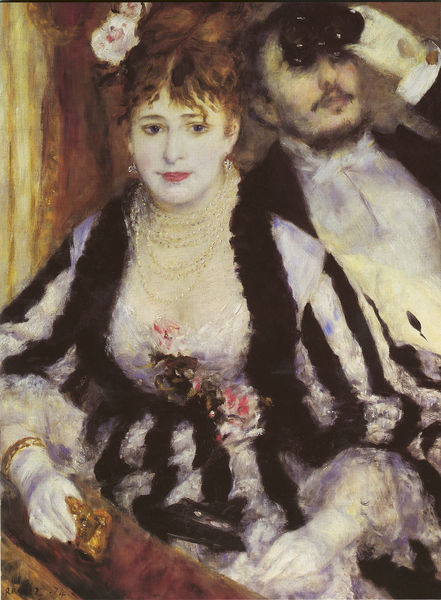
Titel: La loge
Künstler: Pierre Auguste Renoir
Standort: London
Institution: Courtauld Institute Gallery
Schlagwörter: blau, gemälde, hand, mann, weiß, gelb, impressionismus, menschen, mädchen, sitzen, auguste renoir, ausschnitt, blume, blumen, braun, frankreich, frau, frisur, glas, haar, handschuh, handschuhe, kleid, kleider, mund, ohrring, paris, pastell, renoir, schmuck, schwarz, tisch, blick, blüte, blüten, rose, rot, fächer, gesellschaft, malerei, mode, muster, zylinder, anzug, bart, gläser, hemd, kappe, arme, augen, blass, gesicht, kleidung, kragen, mensch, spitze, blicken, hände, portrait, porträt, schauen, öl, brüstung, auge, gold, haare, halbfigur, reich, stoff, stoffe, ohrringe, paar, personen, aufführung, oper, person, publikum, theater, brosche, dekolletee, dekollte, lippe, lippen, locken, perlen, puder, genre, genrebild, beobachten, tribüne, zuschauer, hemden, kette, steifen, loge, opernhaus, frack, schnäuzer, weib, halstuch, gestreift, manet, streifen, edel, rüsche, rüschen, fliege, jackett, lippenstift, perlenkette, geschminkt, halskette, haarspange, rothaarig, doppelbildnis, doppelporträt, schwarzweiss, ketten, kurz, ehepaar, abwesend, armband, armreif, handtasche, slüte, bleich, reichtum, parterre, fernglas, geldbeutel, haarsträhne, kommaartig, lebedame, opernbesuch, opernglas, operngucker, portmonnaie, schwarz-weiss-kontrast, steckfrisur, tribünel, volant, weich, dekolte, rote lippen, aristokratie, geschmeide, rotes haar, feldstecher, gol, verwaschen, nobel, kete, brunette, bläße, lautrek, perlne, brünettt